Question: Is it possible to display legend in PIE CHART (FUSIONCHARTS) - PHP ?
showLegend Attribute Name is active but not displaying !!!

'Chart Attribute Name: caption='Vendor Wise Data Volume' startingAngle ='90' showLegend='1' showPercentInToolTip='0' bgColor='f7f2ea' chartTopMargin='20' chartBottomMargin='20' formatNumberScale='0' pieRadius='100' exportEnabled='1' exportAtClient='1' exportHandler='index.php' labelDisplay='ROTATE''
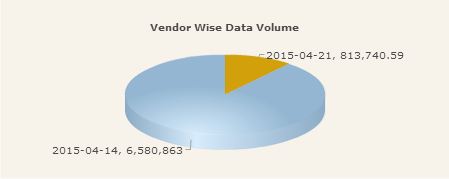
Answer: According To your problem, i have tried it out using the Chart <URL> Of FusionCharts.
'''
FusionCharts.ready(function() {
var ageGroupChart = new FusionCharts({
type: 'pie3d',
renderAt: 'chart-container',
width: '450',
height: '300',
dataFormat: 'json',
dataSource: {
"chart": {
"caption": "Vendor Wise Data Volume",
"paletteColors": "#FFFF00, #6495ED",
"bgColor": "#f7f2ea",
"showBorder": "0",
"use3DLighting": "0",
"showShadow": "0",
"enableSmartLabels": "0",
"startingAngle": "0",
"labelDisplay": "Rotate",
"showPercentValues": "1",
"showPercentInTooltip": "0",
"pieRadius": "100",
"exportEnabled": "1",
"decimals": "1",
"captionFontSize": "14",
"subcaptionFontSize": "14",
"subcaptionFontBold": "0",
"toolTipColor": "#ffffff",
"toolTipBorderThickness": "0",
"toolTipBgColor": "#000000",
"toolTipBgAlpha": "80",
"toolTipBorderRadius": "2",
"toolTipPadding": "5",
"showHoverEffect": "1",
"startingAngle": "90",
"showLegend": "1",
"legendBgColor": "#ffffff",
"legendBorderAlpha": '0',
"legendShadow": '0',
"legendItemFontSize": '10',
"legendItemFontColor": '#666666'
},
"data": [
{
"label": "2015-04-21, 813,740.59",
"value": "813740.59"
},
{
"label": "2015-04-14, 6,580,863",
"value": "<PHONE>"
}
]
}
}).render();
});
'''
Hope this will help you. For any further assistance @ <URL>